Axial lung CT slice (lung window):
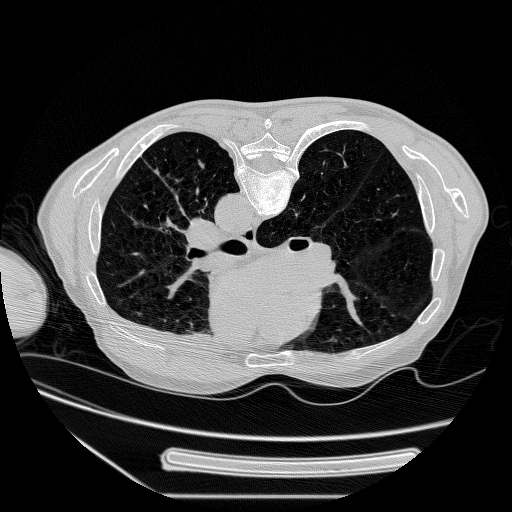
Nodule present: no